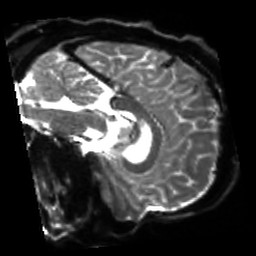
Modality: sbref
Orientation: sagittal
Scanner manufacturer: siemens
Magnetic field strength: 3 T
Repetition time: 4 s
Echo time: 0.0594 s